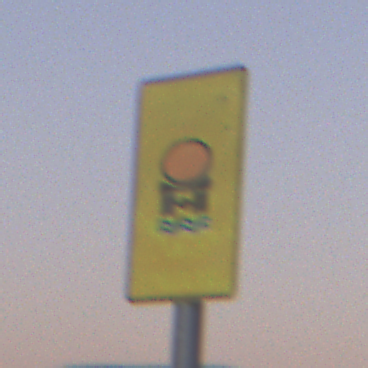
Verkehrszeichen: FahrzeugeMitWassergefaehrdenderLadungOhnePfeilsymbol
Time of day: Dusk
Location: Outdoor (Nature)
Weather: Clear
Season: NotSpecified
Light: Natural